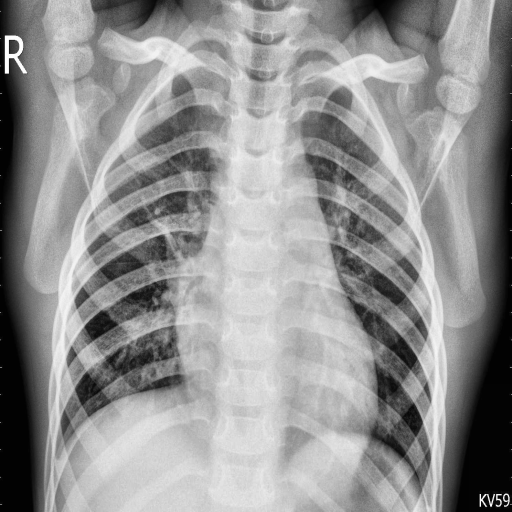
Finding: NORMAL